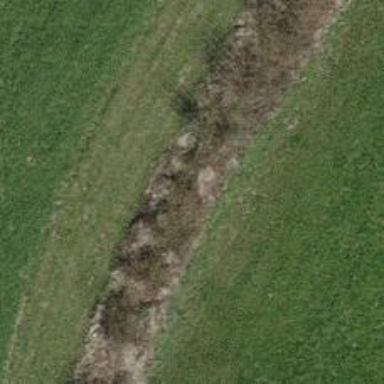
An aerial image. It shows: Hedge acting as barrier.